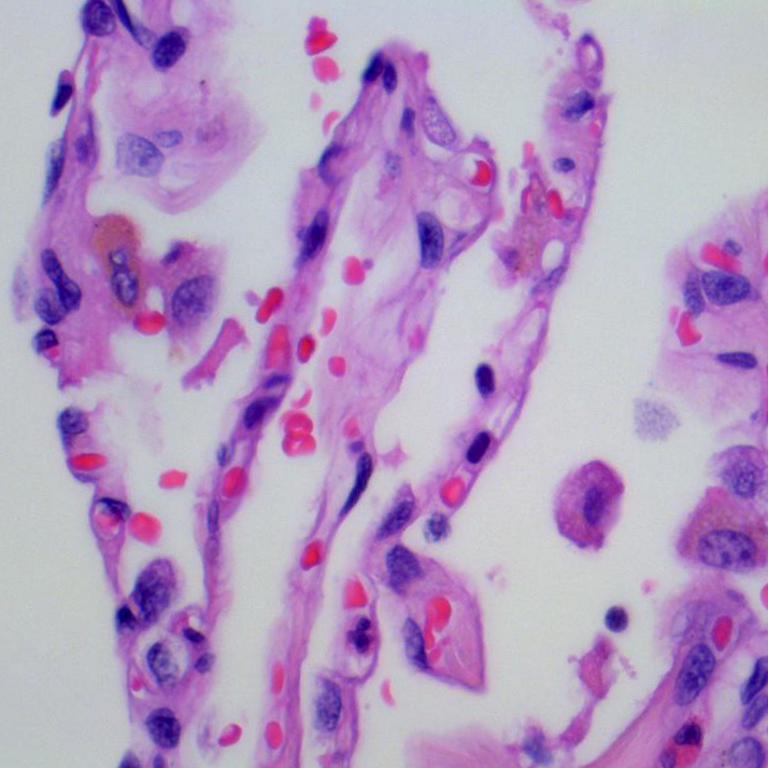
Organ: lung
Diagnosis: benign